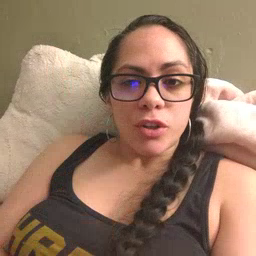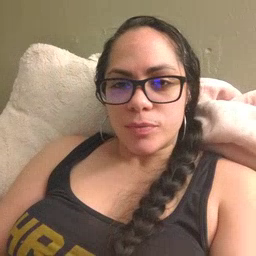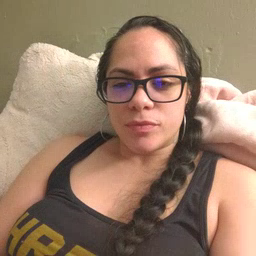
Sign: underwear